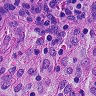
Metastatic tissue present: no